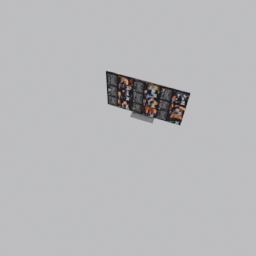
Label: electronics